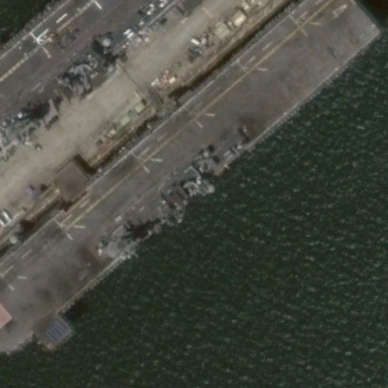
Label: Wasp-class_assault_ship